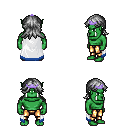
a pixel art fantasy rpg character, male body template, orc, green skin, white trimmed cape, gold greaves, gray loose hair, purple tiara, four views (front, back, left, right), 2x2 character sprite sheet, small pixel art, hard edges, no anti-aliasing